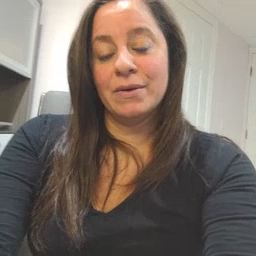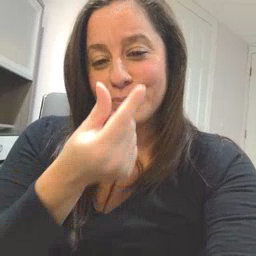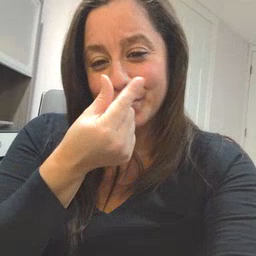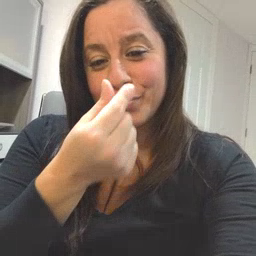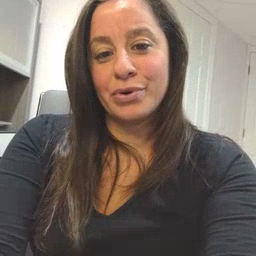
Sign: potty